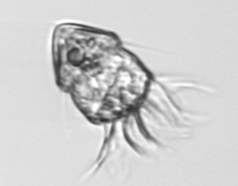
Label: Strombidium_inclinatum